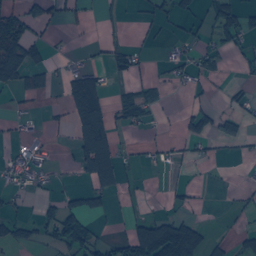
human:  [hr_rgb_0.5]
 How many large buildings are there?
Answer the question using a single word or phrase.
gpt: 0

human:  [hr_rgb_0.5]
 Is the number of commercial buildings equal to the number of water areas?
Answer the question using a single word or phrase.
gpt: no

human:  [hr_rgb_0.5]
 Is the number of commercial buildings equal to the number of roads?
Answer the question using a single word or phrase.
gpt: no

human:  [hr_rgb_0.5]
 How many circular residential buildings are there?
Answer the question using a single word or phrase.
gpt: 0

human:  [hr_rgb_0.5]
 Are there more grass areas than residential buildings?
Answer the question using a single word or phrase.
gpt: yes

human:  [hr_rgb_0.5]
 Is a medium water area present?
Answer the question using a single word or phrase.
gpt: yes

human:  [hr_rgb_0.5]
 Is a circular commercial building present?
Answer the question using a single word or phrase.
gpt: no

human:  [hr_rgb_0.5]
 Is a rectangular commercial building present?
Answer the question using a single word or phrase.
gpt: no

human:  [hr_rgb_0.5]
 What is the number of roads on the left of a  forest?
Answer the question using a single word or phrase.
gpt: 65

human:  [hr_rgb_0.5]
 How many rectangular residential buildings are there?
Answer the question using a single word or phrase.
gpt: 80

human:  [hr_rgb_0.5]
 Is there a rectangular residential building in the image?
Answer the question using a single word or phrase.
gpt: yes

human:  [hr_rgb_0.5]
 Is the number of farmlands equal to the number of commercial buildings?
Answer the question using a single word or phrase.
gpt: no

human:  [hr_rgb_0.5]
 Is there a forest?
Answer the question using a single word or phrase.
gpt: yes

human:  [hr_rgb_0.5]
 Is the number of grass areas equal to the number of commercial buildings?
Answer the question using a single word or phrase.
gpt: no

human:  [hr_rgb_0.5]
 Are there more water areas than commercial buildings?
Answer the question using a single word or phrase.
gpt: yes

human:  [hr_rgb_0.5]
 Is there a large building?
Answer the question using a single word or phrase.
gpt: no

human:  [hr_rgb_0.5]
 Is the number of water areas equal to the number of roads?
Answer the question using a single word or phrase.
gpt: no

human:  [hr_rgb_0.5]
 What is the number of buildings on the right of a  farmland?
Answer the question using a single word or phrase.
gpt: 117

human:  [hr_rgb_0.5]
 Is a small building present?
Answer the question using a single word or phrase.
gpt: yes

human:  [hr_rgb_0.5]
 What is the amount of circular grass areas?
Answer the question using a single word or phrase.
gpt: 0

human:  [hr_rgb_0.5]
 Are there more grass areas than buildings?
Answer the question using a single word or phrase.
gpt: yes

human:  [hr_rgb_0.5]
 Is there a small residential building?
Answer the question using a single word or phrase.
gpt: yes

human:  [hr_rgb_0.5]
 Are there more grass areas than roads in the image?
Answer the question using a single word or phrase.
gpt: yes

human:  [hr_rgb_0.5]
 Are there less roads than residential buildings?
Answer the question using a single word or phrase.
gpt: yes

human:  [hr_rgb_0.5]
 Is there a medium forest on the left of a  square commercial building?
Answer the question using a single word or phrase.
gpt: no

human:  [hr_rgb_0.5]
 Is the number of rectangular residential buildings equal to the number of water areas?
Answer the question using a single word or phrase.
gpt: no

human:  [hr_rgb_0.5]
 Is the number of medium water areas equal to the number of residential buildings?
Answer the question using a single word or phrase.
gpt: no

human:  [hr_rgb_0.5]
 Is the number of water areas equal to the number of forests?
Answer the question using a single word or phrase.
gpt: no

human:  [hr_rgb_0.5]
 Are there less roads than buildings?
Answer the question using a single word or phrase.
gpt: yes

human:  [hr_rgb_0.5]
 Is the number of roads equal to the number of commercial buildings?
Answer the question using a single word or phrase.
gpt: no

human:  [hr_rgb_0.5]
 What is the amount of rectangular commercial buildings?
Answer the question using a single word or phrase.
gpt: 0

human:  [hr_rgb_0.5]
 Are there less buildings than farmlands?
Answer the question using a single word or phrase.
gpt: no

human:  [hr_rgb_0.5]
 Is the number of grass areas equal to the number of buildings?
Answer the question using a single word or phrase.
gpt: no

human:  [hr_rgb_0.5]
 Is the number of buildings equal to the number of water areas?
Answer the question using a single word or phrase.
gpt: no

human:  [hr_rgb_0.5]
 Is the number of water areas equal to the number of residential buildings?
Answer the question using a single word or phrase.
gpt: no

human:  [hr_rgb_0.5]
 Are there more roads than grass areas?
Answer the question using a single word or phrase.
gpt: no